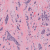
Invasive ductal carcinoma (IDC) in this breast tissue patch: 1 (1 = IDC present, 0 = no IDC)